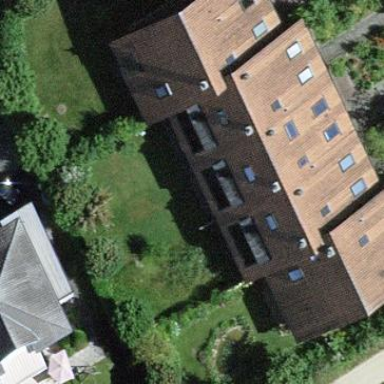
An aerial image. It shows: Terrace building.